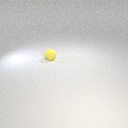
small yellow rubber sphere